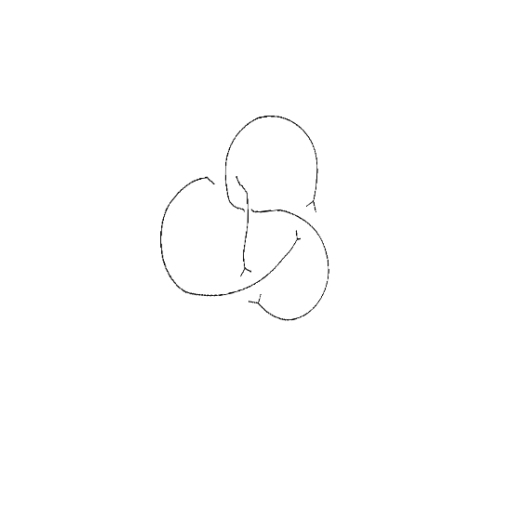
Crossing number: 4